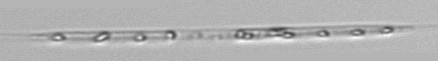
Label: Rhizosolenia